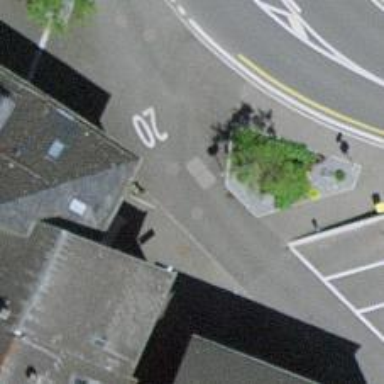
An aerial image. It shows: Asphalt road designated as living street.